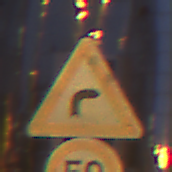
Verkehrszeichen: KurveRechts
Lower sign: Geschwindigkeit50
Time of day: Night
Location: Outdoor (Urban)
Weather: PartlyCloudy
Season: NotSpecified
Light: Artificial